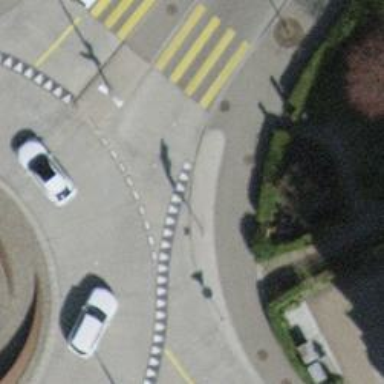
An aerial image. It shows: Asphalt sidewalk.